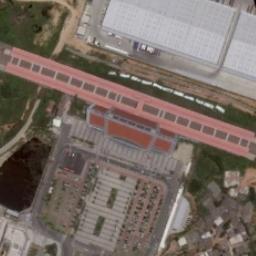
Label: railway_station